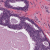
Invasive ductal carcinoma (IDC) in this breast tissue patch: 0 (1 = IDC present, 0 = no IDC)